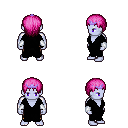
a pixel art fantasy rpg character, male body template, dark elf, purple skin, black robe, gold greaves, pink plain hairstyle, purple tiara, white cloth bracers, four views (front, back, left, right), 2x2 character sprite sheet, small pixel art, hard edges, no anti-aliasing